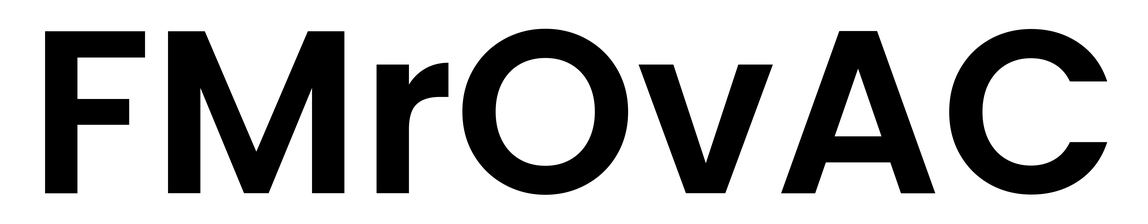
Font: Poppins-SemiBold